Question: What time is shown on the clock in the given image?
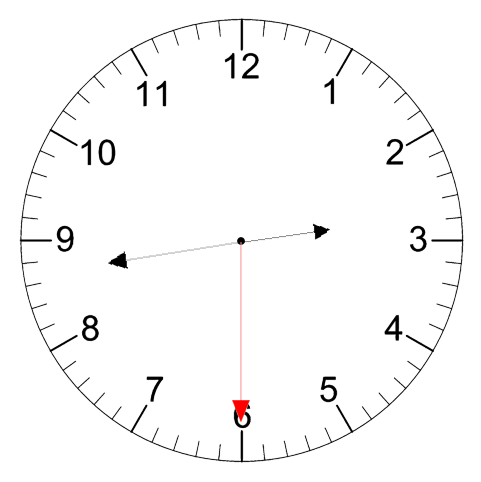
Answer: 02:43:30